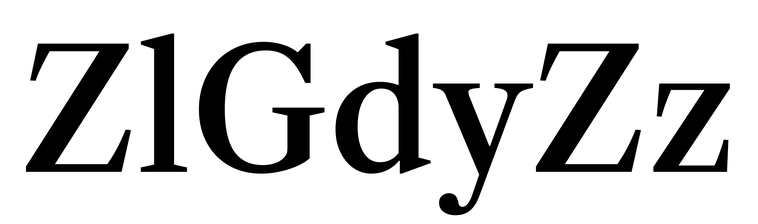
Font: LibreCaslonText_Medium